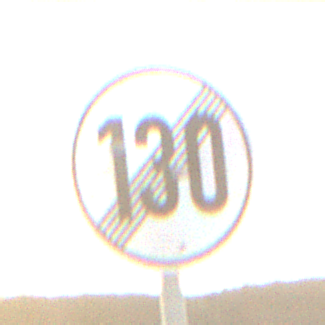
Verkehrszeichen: EndeGeschwindigkeit130
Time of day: SunriseSunset
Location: Outdoor (Nature)
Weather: PartlyCloudy
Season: NotSpecified
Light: Natural